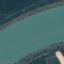
Label: River